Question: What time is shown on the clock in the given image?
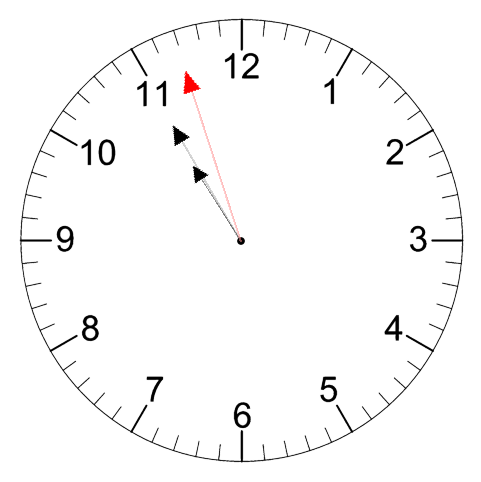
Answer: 10:54:57